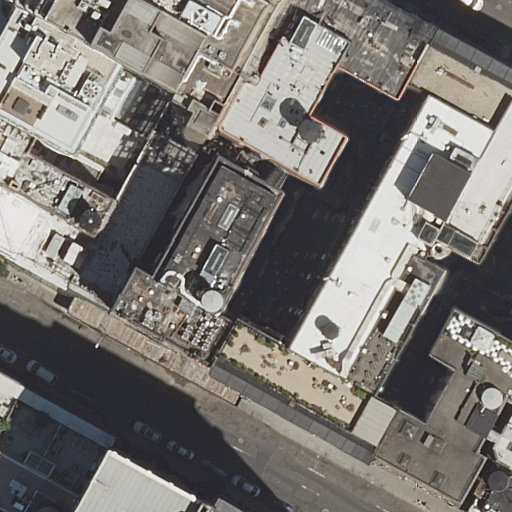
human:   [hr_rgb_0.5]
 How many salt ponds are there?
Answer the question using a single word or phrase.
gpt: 0

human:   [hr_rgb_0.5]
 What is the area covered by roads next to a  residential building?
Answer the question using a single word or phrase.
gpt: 0m2

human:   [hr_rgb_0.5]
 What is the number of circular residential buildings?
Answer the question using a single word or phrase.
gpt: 0

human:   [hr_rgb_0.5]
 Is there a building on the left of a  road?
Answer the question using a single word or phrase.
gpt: yes

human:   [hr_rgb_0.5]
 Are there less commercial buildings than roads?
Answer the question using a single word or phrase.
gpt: yes

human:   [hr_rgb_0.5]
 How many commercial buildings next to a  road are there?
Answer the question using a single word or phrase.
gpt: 0

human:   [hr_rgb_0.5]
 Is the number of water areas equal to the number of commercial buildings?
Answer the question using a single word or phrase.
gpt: yes

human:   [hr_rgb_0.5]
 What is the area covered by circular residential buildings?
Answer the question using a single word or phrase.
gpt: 0m2

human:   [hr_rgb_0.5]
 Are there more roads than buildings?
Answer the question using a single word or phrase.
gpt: no

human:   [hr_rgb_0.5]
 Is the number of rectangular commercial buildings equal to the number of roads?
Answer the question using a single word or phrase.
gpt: no

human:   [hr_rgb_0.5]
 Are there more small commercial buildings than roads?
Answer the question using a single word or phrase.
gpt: no

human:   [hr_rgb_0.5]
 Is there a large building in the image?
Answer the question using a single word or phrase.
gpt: yes

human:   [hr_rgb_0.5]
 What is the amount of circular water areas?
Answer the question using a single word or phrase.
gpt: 0

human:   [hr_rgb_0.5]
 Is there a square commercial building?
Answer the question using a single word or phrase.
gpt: no

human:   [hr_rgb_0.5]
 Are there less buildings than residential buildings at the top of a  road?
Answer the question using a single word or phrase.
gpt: no

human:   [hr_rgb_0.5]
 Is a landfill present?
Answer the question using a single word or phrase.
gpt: no

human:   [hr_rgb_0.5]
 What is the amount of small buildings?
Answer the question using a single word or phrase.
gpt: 2

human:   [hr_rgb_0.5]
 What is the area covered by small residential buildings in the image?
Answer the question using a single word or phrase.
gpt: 78m2

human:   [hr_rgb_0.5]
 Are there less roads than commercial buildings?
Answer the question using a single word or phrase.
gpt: no

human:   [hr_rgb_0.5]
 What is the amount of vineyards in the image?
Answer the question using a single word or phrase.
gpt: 0

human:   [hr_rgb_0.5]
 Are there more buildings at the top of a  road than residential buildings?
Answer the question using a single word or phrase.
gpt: no

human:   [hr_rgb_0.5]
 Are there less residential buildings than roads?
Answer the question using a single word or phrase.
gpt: no

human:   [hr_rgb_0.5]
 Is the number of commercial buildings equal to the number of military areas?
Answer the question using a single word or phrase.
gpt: yes

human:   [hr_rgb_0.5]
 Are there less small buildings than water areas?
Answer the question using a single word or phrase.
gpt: no

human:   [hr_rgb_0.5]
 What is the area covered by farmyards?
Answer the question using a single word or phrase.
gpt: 0m2

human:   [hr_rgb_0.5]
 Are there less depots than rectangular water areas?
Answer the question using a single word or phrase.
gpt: no

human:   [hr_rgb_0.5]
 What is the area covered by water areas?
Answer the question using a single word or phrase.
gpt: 0m2

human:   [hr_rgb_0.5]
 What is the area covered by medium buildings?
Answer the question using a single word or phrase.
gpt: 1392m2

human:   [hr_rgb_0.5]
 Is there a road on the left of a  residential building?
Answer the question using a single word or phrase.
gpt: yes

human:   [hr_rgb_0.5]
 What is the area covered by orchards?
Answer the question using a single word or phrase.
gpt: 0m2

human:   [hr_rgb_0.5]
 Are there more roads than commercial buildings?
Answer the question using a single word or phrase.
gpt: yes

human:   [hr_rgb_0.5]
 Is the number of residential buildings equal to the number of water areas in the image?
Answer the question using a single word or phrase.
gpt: no

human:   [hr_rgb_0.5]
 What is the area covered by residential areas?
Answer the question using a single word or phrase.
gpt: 0m2

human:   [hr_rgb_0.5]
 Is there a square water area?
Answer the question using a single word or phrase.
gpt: no

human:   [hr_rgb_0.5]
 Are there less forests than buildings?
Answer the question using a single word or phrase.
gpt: yes

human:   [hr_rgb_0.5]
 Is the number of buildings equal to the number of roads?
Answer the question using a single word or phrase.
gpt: no